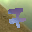
Label: 7